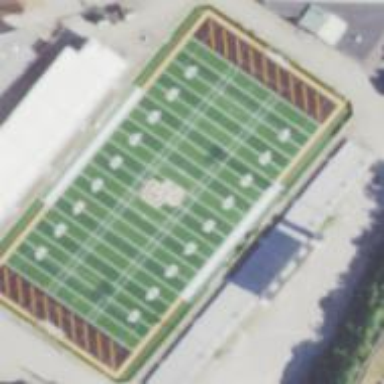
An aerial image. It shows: American football pitch with artificial turf surface for leisure land.